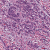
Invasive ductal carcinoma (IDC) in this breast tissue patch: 1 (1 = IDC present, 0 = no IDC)